Aerial crown-view tile of a tropical tree (Barro Colorado Island, Panama), acquired 20241216:
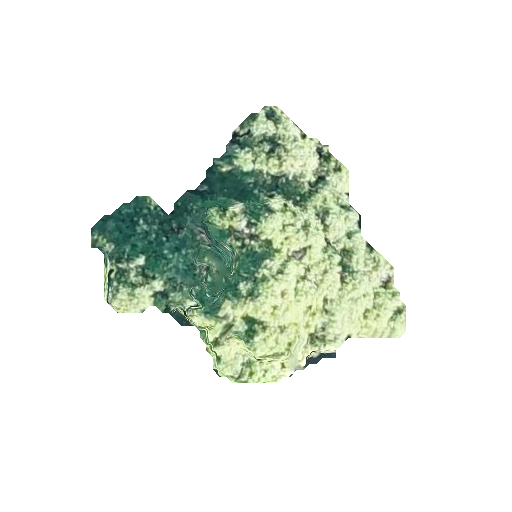
Species: Aspidosperma desmanthum
GBIF accepted scientific name: Aspidosperma desmanthum
Crown area: 72.334 m²